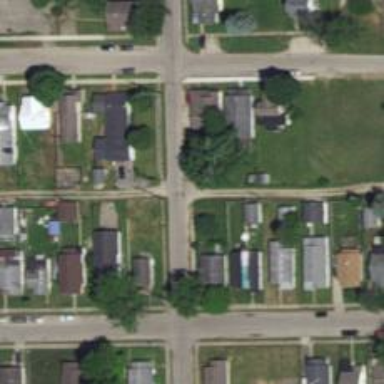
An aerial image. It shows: Alley classified as service road.